Question:
I am planning to move my access database to sql server using SSMA. I have a Column called Eligibility which have drop down list values as shown in Image. After Converting to sql I realized it doesn't have drop down list option. Can anybody suggest what will be the best solution of my situation? Either I can have any other option to design table in SQL which can hold List Values?
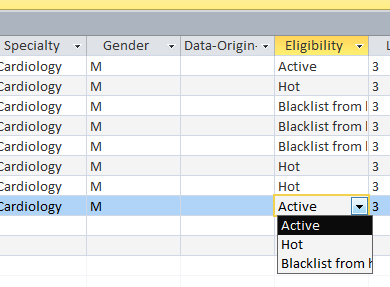
Answer: You can do one of the following:
1. Add CHECK constraint to Eligibility field allowing only a set of predifined values to be inserted into that field, as suggested in comment.
2. Better solution would be to create Eligiblity table (with id and value fields), and reference this table from main table by id field, possibly creating a PK-FK relationship. This way: a) Only values from Eligibility table would be allowed. b) You could change and add entries in Elibility table without need to change constraint every time. c) A frontend application could use Elibility table to add drop-down functionality.